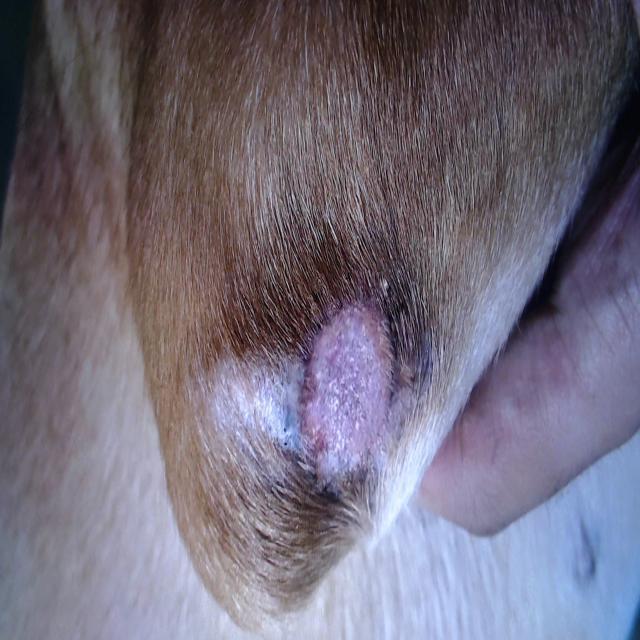
Canine ringworm (Dermatophytosis) — fungal infection caused by Microsporum or Trichophyton. Presents with circular alopecia, scaling, crusting, and broken hairs.